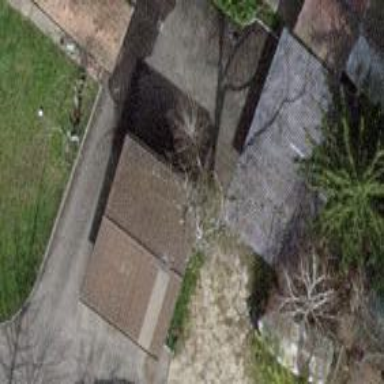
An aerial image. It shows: Shed.